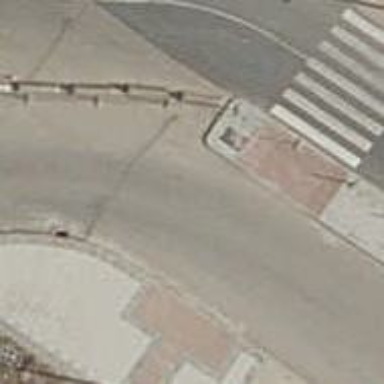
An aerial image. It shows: Uncontrolled zebra crossing on the road.